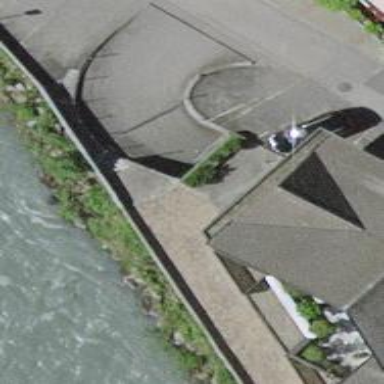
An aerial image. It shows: Retaining wall.